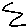
Label: zigzag